Question: I have the same EJB module with a bean inside an EAR that is server side and an EAR that is the client side.
Can I have this situation?

Because I'm getting this error <URL>
without understand how to fix it.
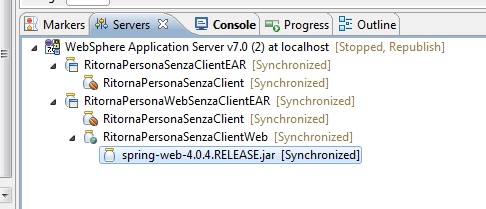
Answer: You have answer in the stack trace:
'''
The short-form default binding 'com.demo.view.RitornaPersonaRemote'
is ambiguous because multiple beans implement the interface :
[RitornaPersonaSenzaClientEAR#RitornaPersonaSenzaClient.jar#RitornaPersona,
RitornaPersonaWebSenzaClientEAR#RitornaPersonaSenzaClient.jar#RitornaPersona].
Provide an interface specific binding or use the long-form default binding on lookup.]
'''
If you are asking whether you may have same EJB jar in multiple project - the answer is yes you can. However during deployment you have to use long-form JNDI, provide different JNDI name for beans in other module or disable short names. You cannot register two beans under same name.
Long name would be in the form 'RitornaPersonaSenzaClientEAR#RitornaPersonaSenzaClient.jar#com.demo.view.RitornaPersonaRemote'
See detailed info here - <URL>
To disable short names perform the following steps:
- 'Application servers > server1 > Process definition > Java Virtual Machine > Custom properties'- 'com.ibm.websphere.ejbcontainer.disableShortDefaultBindings''*''AppName1|AppName2'
Example default bindings are shown in SystemOut.log:
'''
The binding location is: ejblocal:JPADepEar/JPADepEJB.jar/TableTester#ejb.TableTester
The binding location is: ejblocal:ejb.TableTester
The binding location is: java:global/JPADepEar/JPADepEJB/TableTester!ejb.TableTester
'''
And with 'disableShortDefaultBindings' property set there is no short form:
'''
The binding location is: ejblocal:JPADepEar/JPADepEJB.jar/TableTester#ejb.TableTester
The binding location is: java:global/JPADepEar/JPADepEJB/TableTester!ejb.TableTester
'''
There is a bug in the documentation and the correct property is not